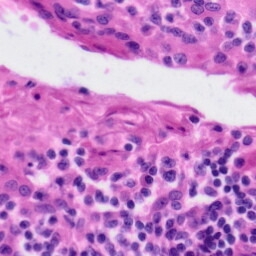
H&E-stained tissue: Tonsil